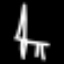
Label: chair